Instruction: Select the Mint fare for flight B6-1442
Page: flights
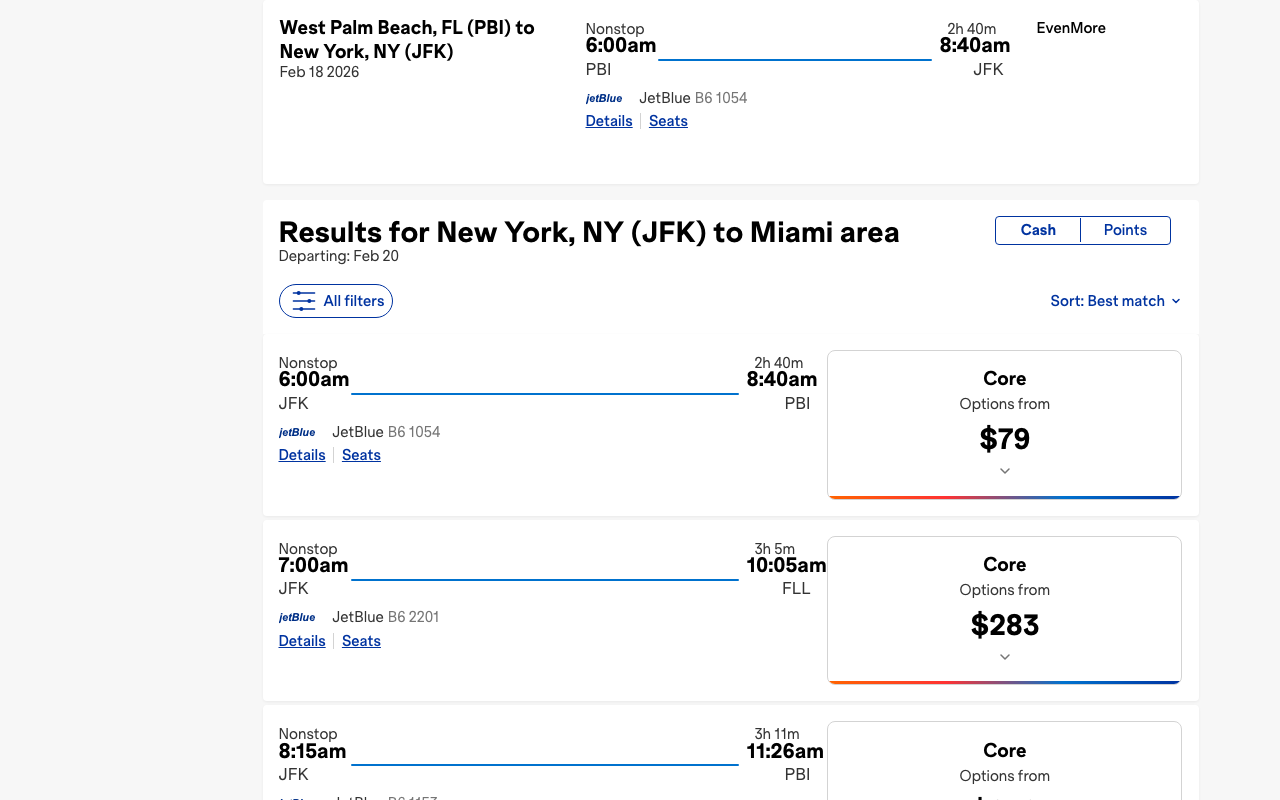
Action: click